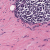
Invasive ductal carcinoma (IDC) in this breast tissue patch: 0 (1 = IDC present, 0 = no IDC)